Field crop: tomato
Growth stage: 1
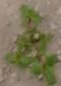
Species: portulaca